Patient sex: M
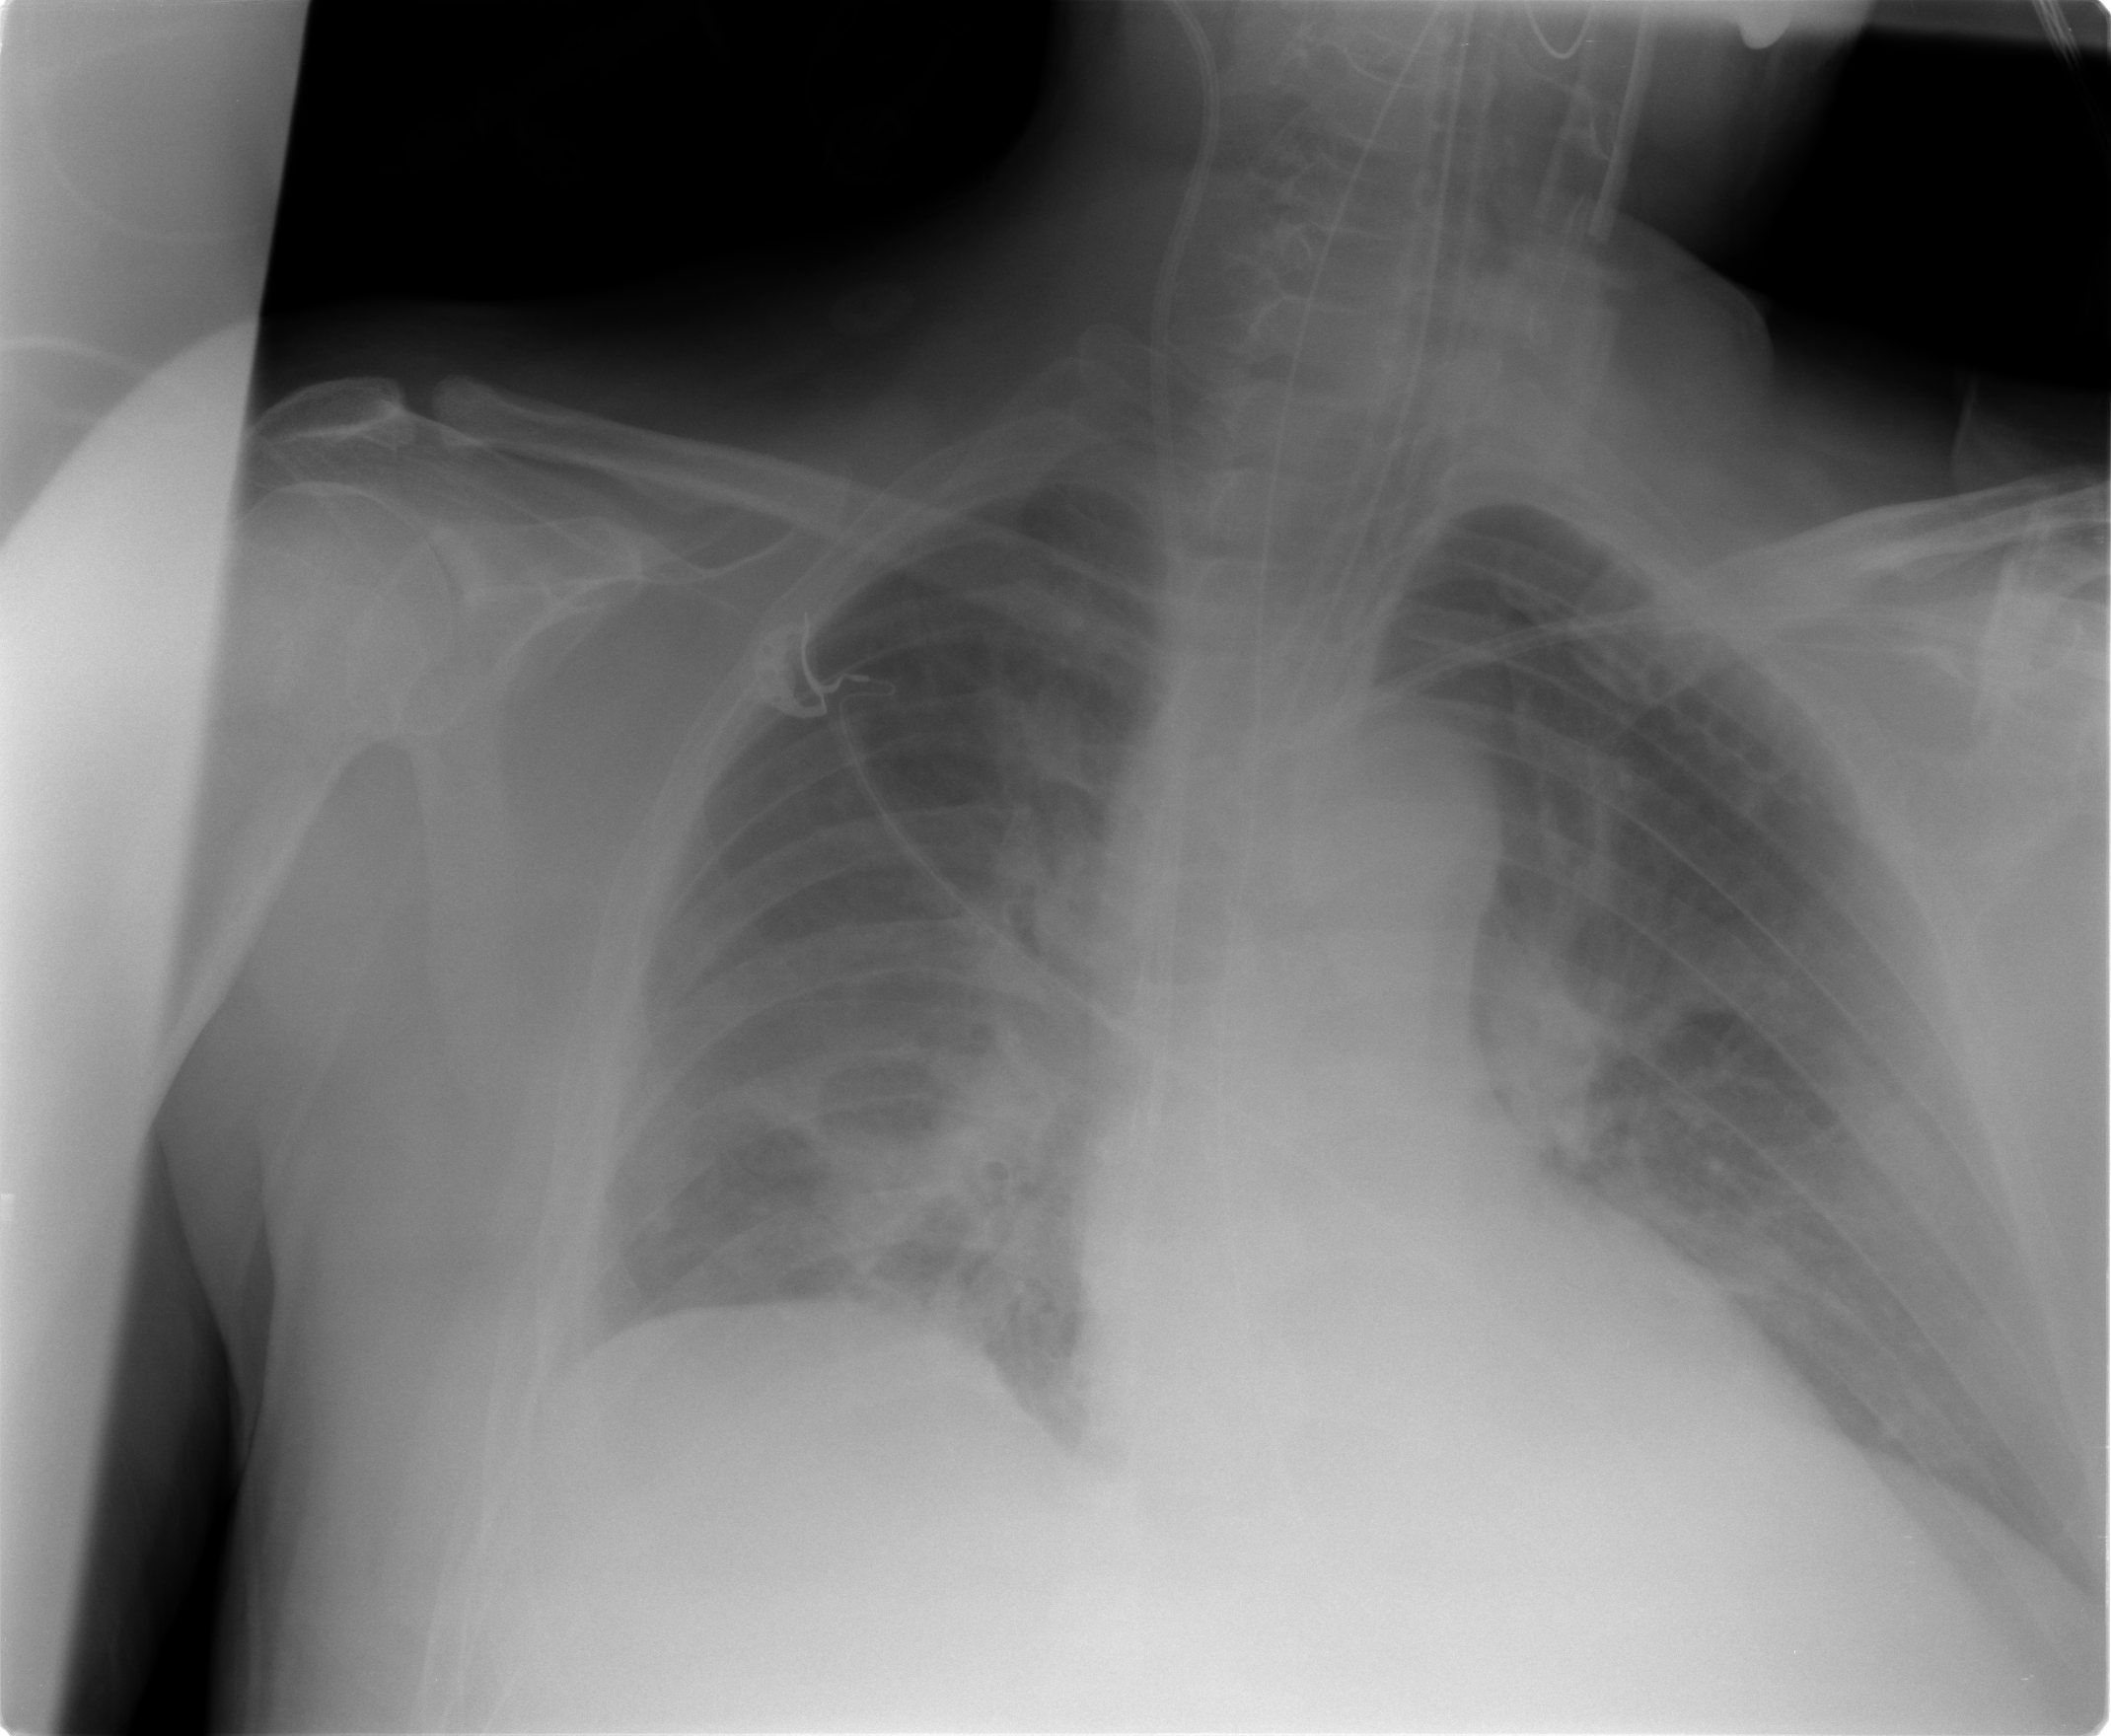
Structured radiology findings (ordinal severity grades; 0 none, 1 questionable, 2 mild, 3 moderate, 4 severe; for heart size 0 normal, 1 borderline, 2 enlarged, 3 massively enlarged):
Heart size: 0
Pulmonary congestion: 2
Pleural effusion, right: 1
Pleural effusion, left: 0
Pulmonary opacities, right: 2
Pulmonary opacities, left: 2
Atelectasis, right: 2
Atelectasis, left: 2